Interaction volume radius: 5 \u00c5
Interaction volume height: 10 \u00c5
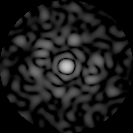
Disorder parameter: 0.8512